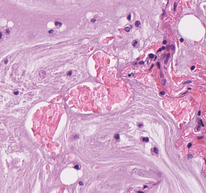
Tumor epithelial tissue: no
Tumor-associated stroma tissue: no
Normal tissue: yes